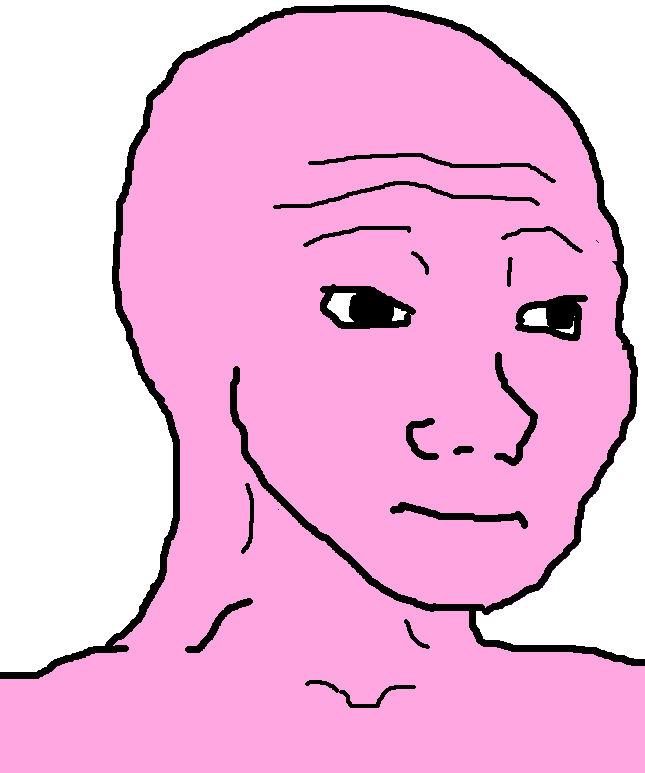
Label: 5_Rage